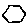
Label: hexagon